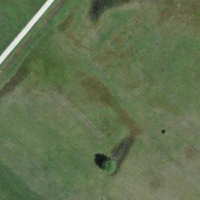
EUNIS habitat code: 23
Species observed at this site:
Vicia sepium
Ciconia ciconia
Succisa pratensis